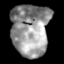
Tissue: skin
Cell type: Epithelial cells
Senescence score: 0.2341
Nuclear area (px): 1938
Mean DAPI intensity: 148.277